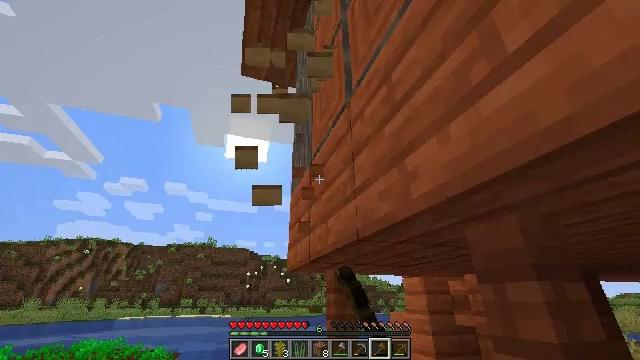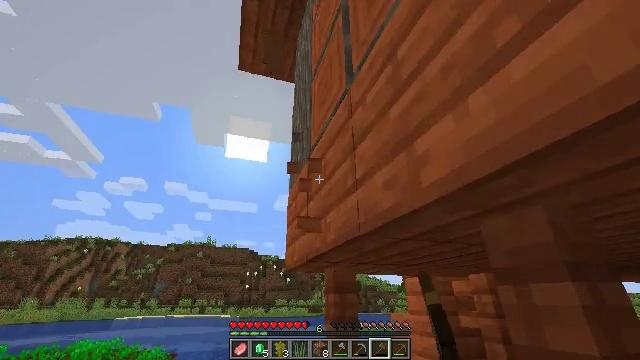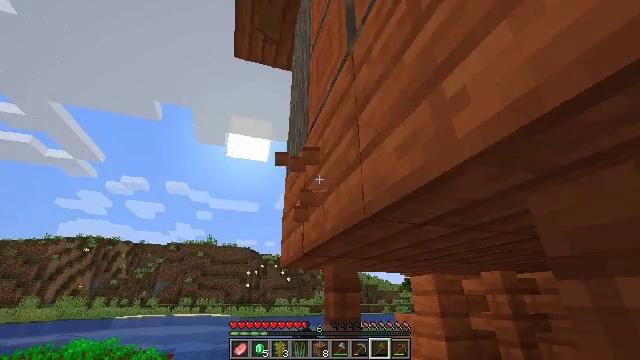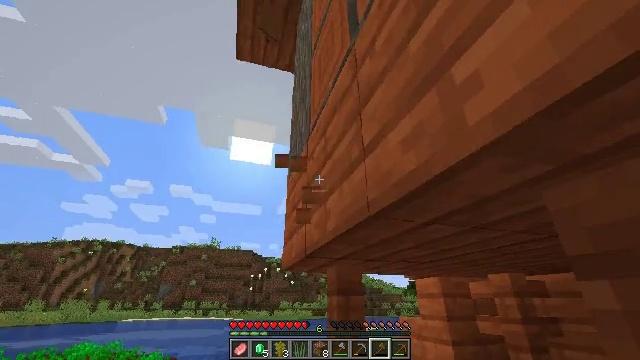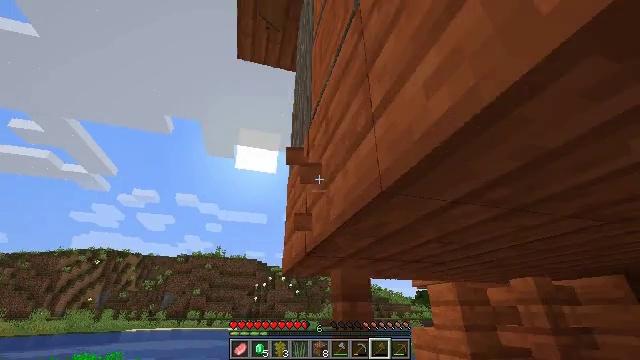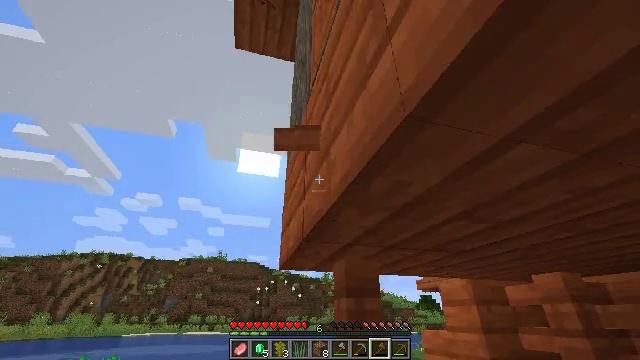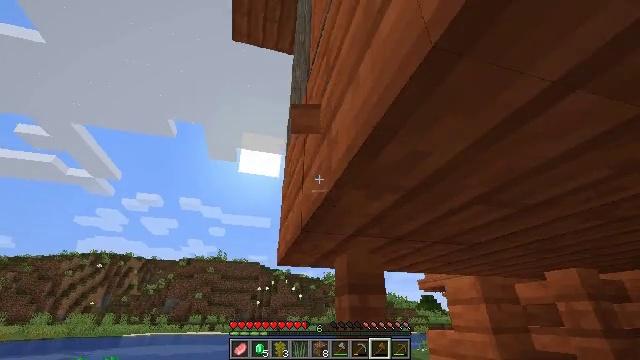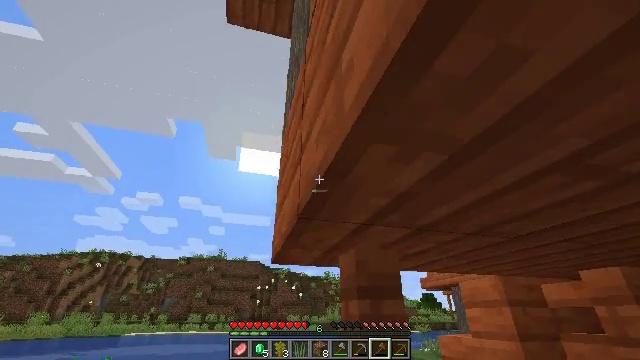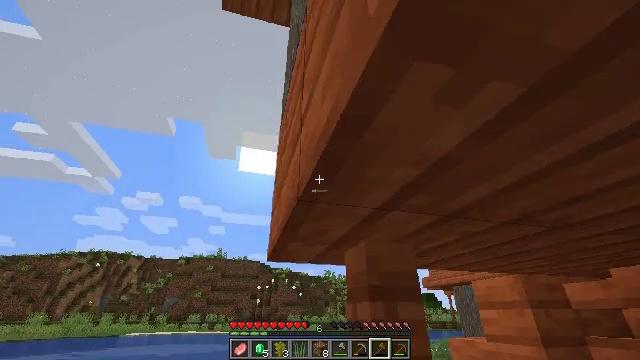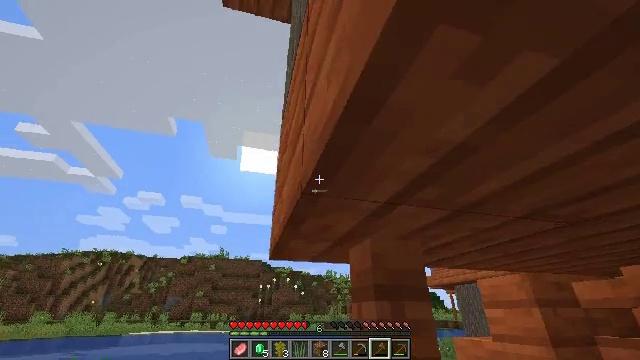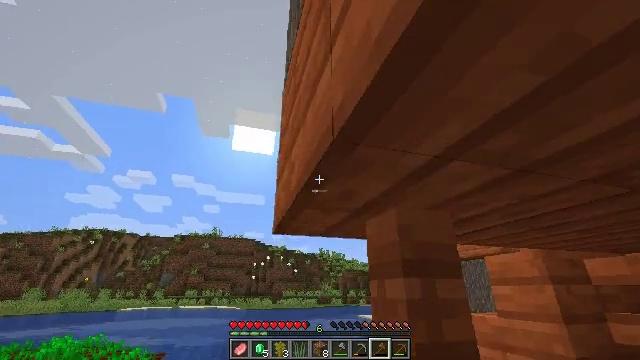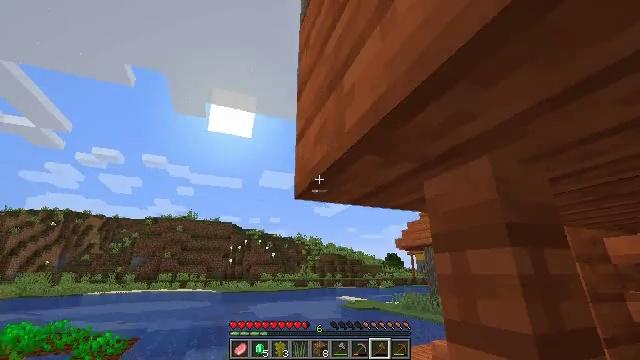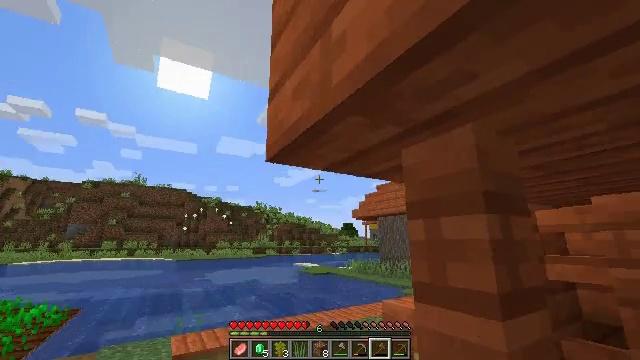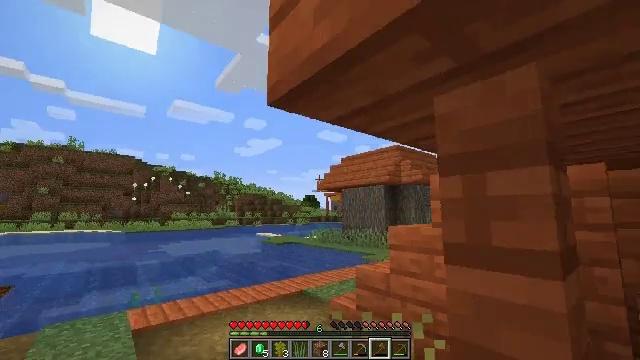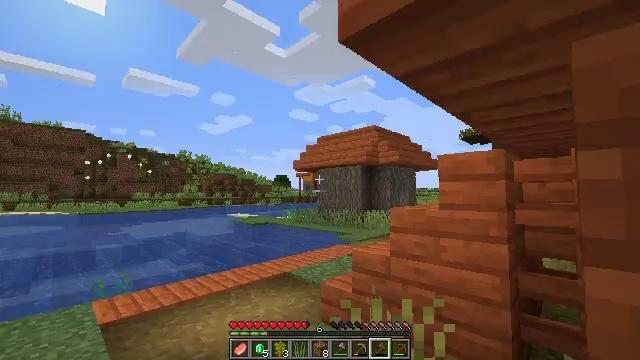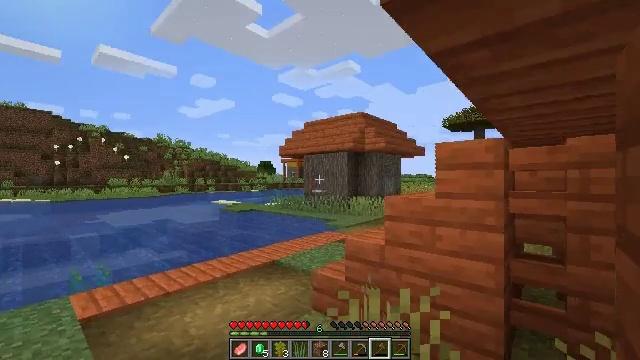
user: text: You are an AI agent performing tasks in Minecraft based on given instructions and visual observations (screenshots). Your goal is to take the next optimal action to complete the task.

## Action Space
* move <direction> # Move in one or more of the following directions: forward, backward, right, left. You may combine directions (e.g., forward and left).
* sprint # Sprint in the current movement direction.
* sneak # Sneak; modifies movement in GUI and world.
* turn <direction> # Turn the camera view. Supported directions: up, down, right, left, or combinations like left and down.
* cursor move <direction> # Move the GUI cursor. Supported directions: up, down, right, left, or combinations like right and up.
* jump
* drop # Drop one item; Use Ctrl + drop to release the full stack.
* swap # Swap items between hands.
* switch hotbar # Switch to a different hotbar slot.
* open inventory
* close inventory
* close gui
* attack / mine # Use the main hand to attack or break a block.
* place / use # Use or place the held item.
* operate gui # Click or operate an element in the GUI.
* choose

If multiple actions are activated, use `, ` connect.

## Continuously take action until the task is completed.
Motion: motion action
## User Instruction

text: Gather the cartography table from its current location.
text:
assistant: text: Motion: move forward, attack / mine
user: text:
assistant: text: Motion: move forward
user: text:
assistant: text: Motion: move forward
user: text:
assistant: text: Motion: move forward, turn left and up
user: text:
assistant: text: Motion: move forward
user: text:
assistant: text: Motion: move forward
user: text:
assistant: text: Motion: move forward
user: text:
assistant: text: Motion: move forward
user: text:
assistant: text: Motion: move forward and move left
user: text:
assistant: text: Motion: move forward and move left, turn right and down
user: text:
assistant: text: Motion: move forward and move left, turn right and down
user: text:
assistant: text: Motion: move forward and move left, turn right and down
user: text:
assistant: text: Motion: move forward and move left, turn right and down
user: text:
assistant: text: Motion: move forward and move left, turn right and down
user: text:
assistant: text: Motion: move forward and move left, turn right and down
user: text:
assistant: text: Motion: move forward and move left, turn right and down
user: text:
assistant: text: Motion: move forward and move left, turn right and down
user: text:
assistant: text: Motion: move forward and move left, turn right and down
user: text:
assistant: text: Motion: move forward and move left, turn right
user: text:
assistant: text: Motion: move forward and move left, turn right
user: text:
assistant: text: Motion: move forward and move left, turn right
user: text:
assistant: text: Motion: move forward and move left, turn right and up
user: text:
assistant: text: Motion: move forward and move left, turn right and up
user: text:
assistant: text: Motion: move forward and move left, turn right and up
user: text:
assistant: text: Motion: move forward and move left, turn right and up
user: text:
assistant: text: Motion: move forward and move left, turn right and up
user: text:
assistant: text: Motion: move forward and move left, turn right and up
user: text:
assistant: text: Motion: move forward and move left
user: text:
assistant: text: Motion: move forward and move left
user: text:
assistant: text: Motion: move forward and move left, turn right